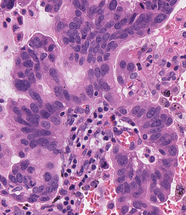
Tumor epithelial tissue: yes
Tumor-associated stroma tissue: yes
Normal tissue: no